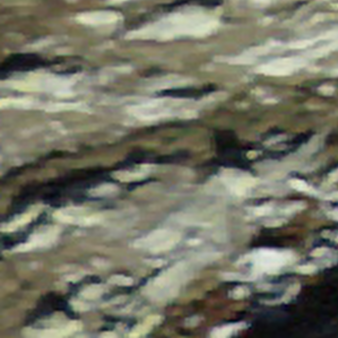
Label: other